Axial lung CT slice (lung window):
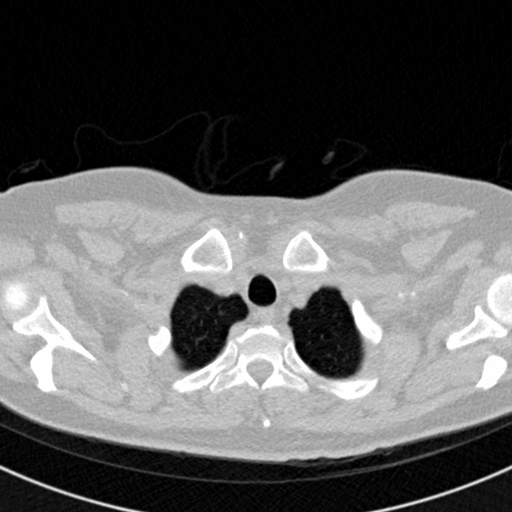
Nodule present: no